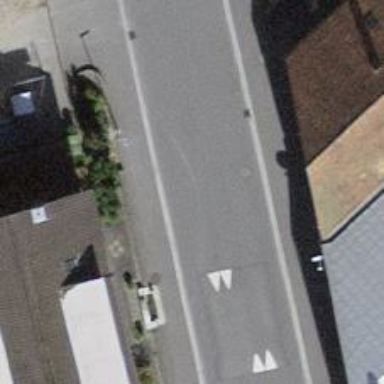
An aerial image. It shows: Traffic hump for calming the traffic.